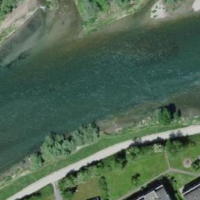
EUNIS habitat code: 15
Species observed at this site:
Lolium perenne
Agrostis stolonifera
Salix alba
Achillea millefolium
Prunus padus
Juncus inflexus
Cichorium intybus